Question: This is my code:
'''
for (int i = 0; i < gBoxes.Length; i++)
{
var LabelID = new Label();
gLabels[i] = LabelID;
LabelID.Font = new System.Drawing.Font("Arial", 7.25F, System.Drawing.FontStyle.Bold, System.Drawing.GraphicsUnit.Point, ((byte)(0)));
LabelID.Name = "label" + i;
LabelID.Text = gColumns[i];
LabelID.Location = new System.Drawing.Point(12, StartLoc);
this.Controls.Add(LabelID);
iPanel.Controls.Add(LabelID);
var BoxID = new TextBox();
gBoxes[i] = BoxID;
BoxID.Font = new System.Drawing.Font("Arial", 7.25F, System.Drawing.FontStyle.Bold, System.Drawing.GraphicsUnit.Point, ((byte)(0)));
BoxID.Name = "textbox" + i;
BoxID.Text = gContent[i];
BoxID.Location = new System.Drawing.Point(12, StartLoc);
BoxID.Size = new System.Drawing.Size(240, 19);
this.Controls.Add(BoxID);
iPanel.Controls.Add(BoxID);
StartLoc += 25;
}
'''
Which works fine, however, the labels overlap the boxes. Which would be the best method to place the boxes after the labels, and that the boxes are aligned together.
Result:
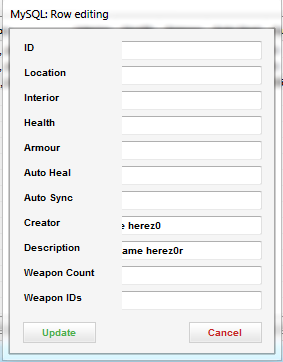
Answer: Set the 'Label.AutoSize' property to 'true'. (The default value when adding them in the designer is 'true' but the default when adding by code is 'false'.) Also set your 'TextBox.Location' to have a larger 'x' value than your label... you have the starting location of label and textbox at the same 'x' value of '12'.
You can also use the 'AutoSize' property to determine how wide the labels are and then place the textboxes accordingly. Add your labels with 'AutoSize = true'. Arrange the text boxes by determining the widest label and resetting the 'TextBox.Location' just to the right of them. Here is an example:
'''
public partial class Form1 : Form
{
public int YPos { get; set; }
List<string> Labels = new List<string>();
List<Label> LabelControls = new List<Label>();
List<TextBox> TextBoxControls = new List<TextBox>();
public Form1()
{
InitializeComponent();
AddRow("medium string", "medium");
AddRow("This is a longer string", "long");
AddRow("l", "little");
Arrange();
}
void AddRow(string label, string value)
{
Labels.Add(label);
var LabelID = new Label();
LabelID.AutoSize = true; // make sure to enable AutoSize
LabelID.Font = new System.Drawing.Font("Arial", 7.25F, System.Drawing.FontStyle.Bold, System.Drawing.GraphicsUnit.Point, ((byte)(0)));
LabelID.Name = "label" + Labels.Count;
LabelID.Text = label;
LabelID.Location = new System.Drawing.Point(12, YPos);
this.Controls.Add(LabelID);
panel1.Controls.Add(LabelID);
LabelControls.Add(LabelID);
var BoxID = new TextBox();
BoxID.Font = new System.Drawing.Font("Arial", 7.25F, System.Drawing.FontStyle.Bold, System.Drawing.GraphicsUnit.Point, ((byte)(0)));
BoxID.Name = "textbox" + Labels.Count;
BoxID.Text = value;
BoxID.Location = new System.Drawing.Point(12, YPos);
BoxID.Size = new System.Drawing.Size(240, 19);
this.Controls.Add(BoxID);
panel1.Controls.Add(BoxID);
TextBoxControls.Add(BoxID);
// both controls have the same Y location
// and initially will have the same X location
YPos += 25;
}
void Arrange()
{
// determine the widest label sized by the AutoSize
int maxLabelX = 0;
for (int i = 0; i < Labels.Count; i++)
{
maxLabelX = Math.Max(maxLabelX, LabelControls[i].Location.X + LabelControls[i].Size.Width);
}
// move all the text boxes a little to the right of the widest label
for (int i = 0; i < Labels.Count; i++)
{
TextBoxControls[i].Location = new Point(maxLabelX + 10, TextBoxControls[i].Location.Y);
}
}
}
'''
The above code generates properly placed 'TextBox' controls: